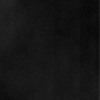
Label: dusty